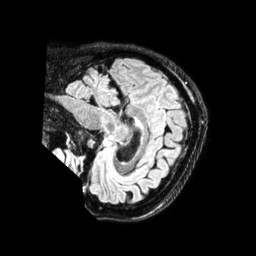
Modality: FLAIR
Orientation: sagittal
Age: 46
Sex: female
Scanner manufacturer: philips
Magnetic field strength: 1.5 T
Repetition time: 4.8 s
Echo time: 0.3286 s